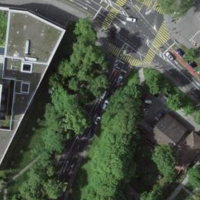
EUNIS habitat code: 55
Species observed at this site:
Symphyotrichum novae-angliae
Plantago media
Geranium sanguineum
Symphoricarpos albus